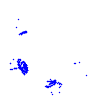
Particle: pion